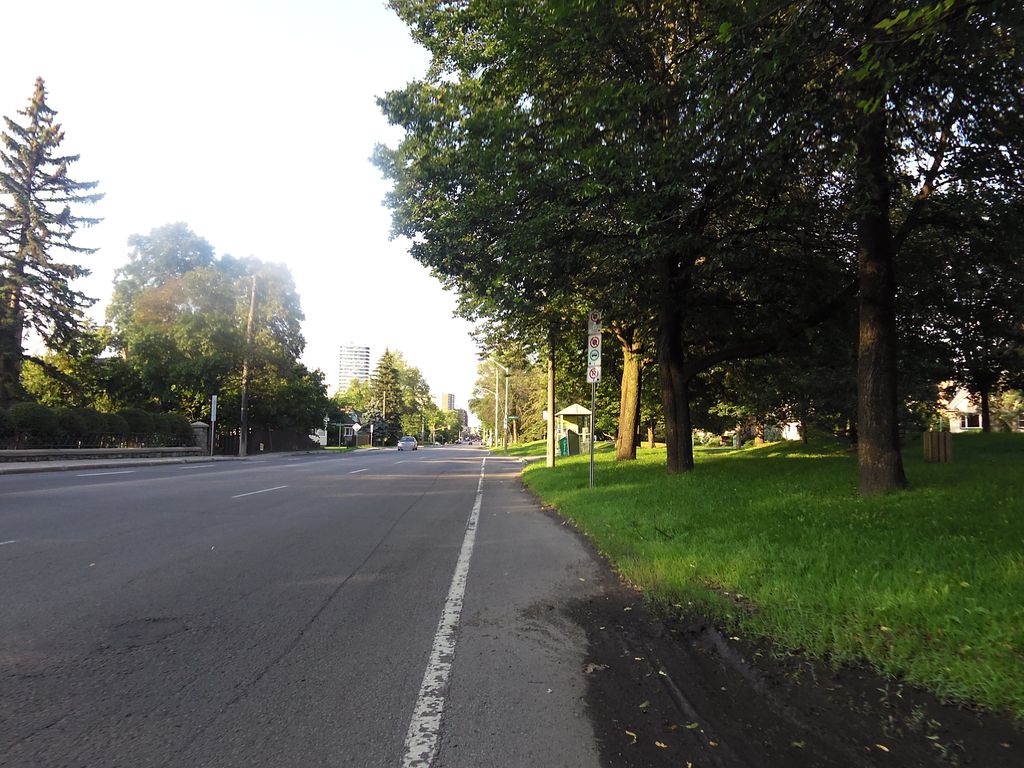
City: ottawa-gatineau